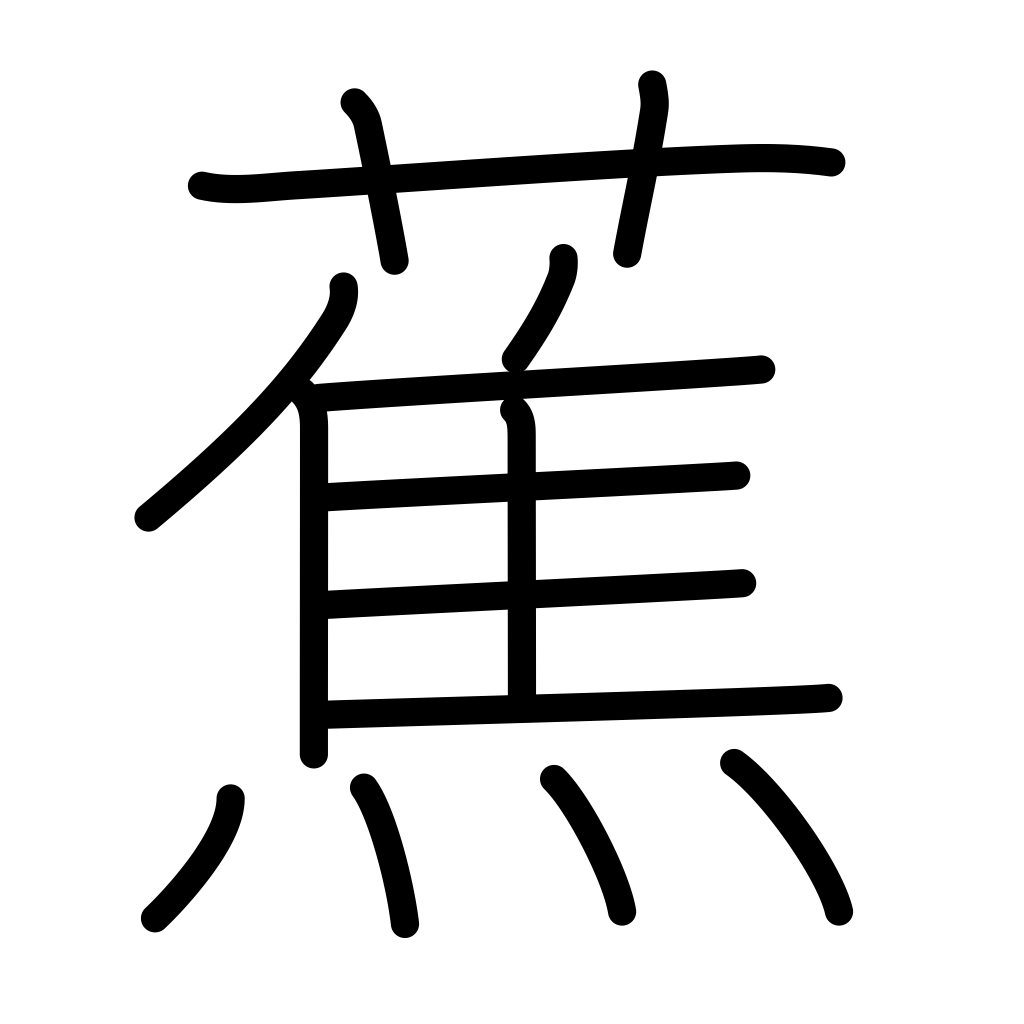
Meaning: banana, plantain